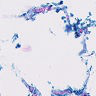
Metastatic tissue present: no